Question: I've been looking for some hours but haven't found a solution about this issue.
I'm using the .NET 4 DataGridView in WinForms and it's presenting me some issues with selected rows background colors.
Rows become like dirty when selected, and any properties of the window change. For example: when another window moves over the grid, the hidden part of the field becomes unreadable.
I'm posting an image explaining this situation better than my poor English does.

As the figure shows, selected rows with lightblue forecolor became dirty when another windows passes over them. You will see that only selected ones become that way, as the other not selected green row wont happen that.
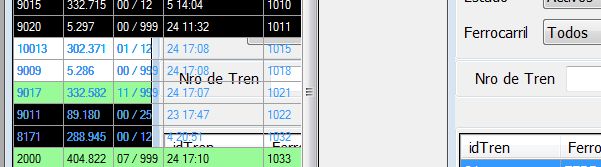
Answer: I've figured out that there is a SelectedBackGround property that allows me to change the color of the selected rows, wich is not the same as the default backcolor.
That solved my problem.